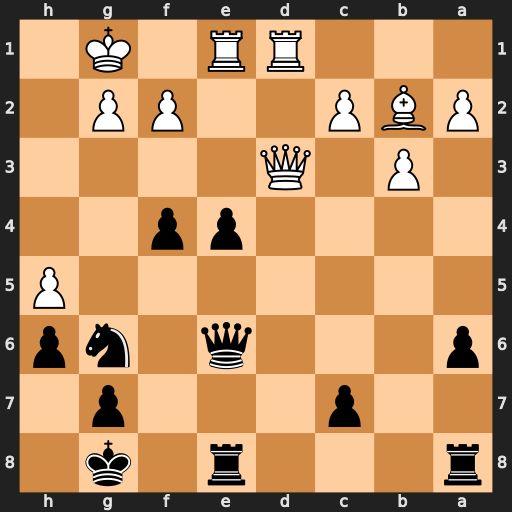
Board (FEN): r3r1k1/2p3p1/p3q1np/7P/4pp2/1P1Q4/PBP2PP1/3RR1K1
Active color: b
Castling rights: -
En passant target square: -
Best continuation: exd3 Rxe6 Rxe6